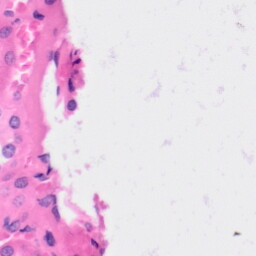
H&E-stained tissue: Kidney